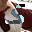
Label: 5